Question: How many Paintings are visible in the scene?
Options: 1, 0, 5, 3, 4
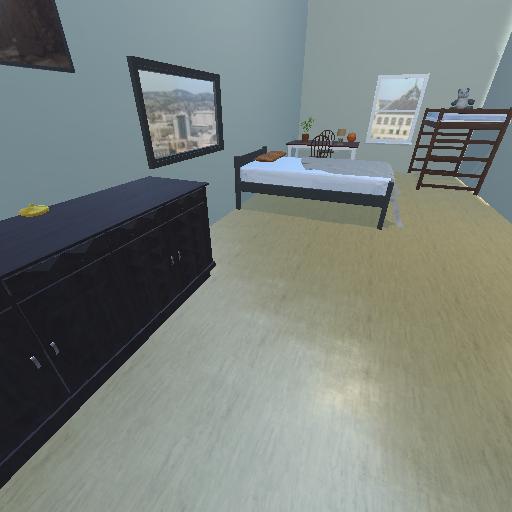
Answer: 1